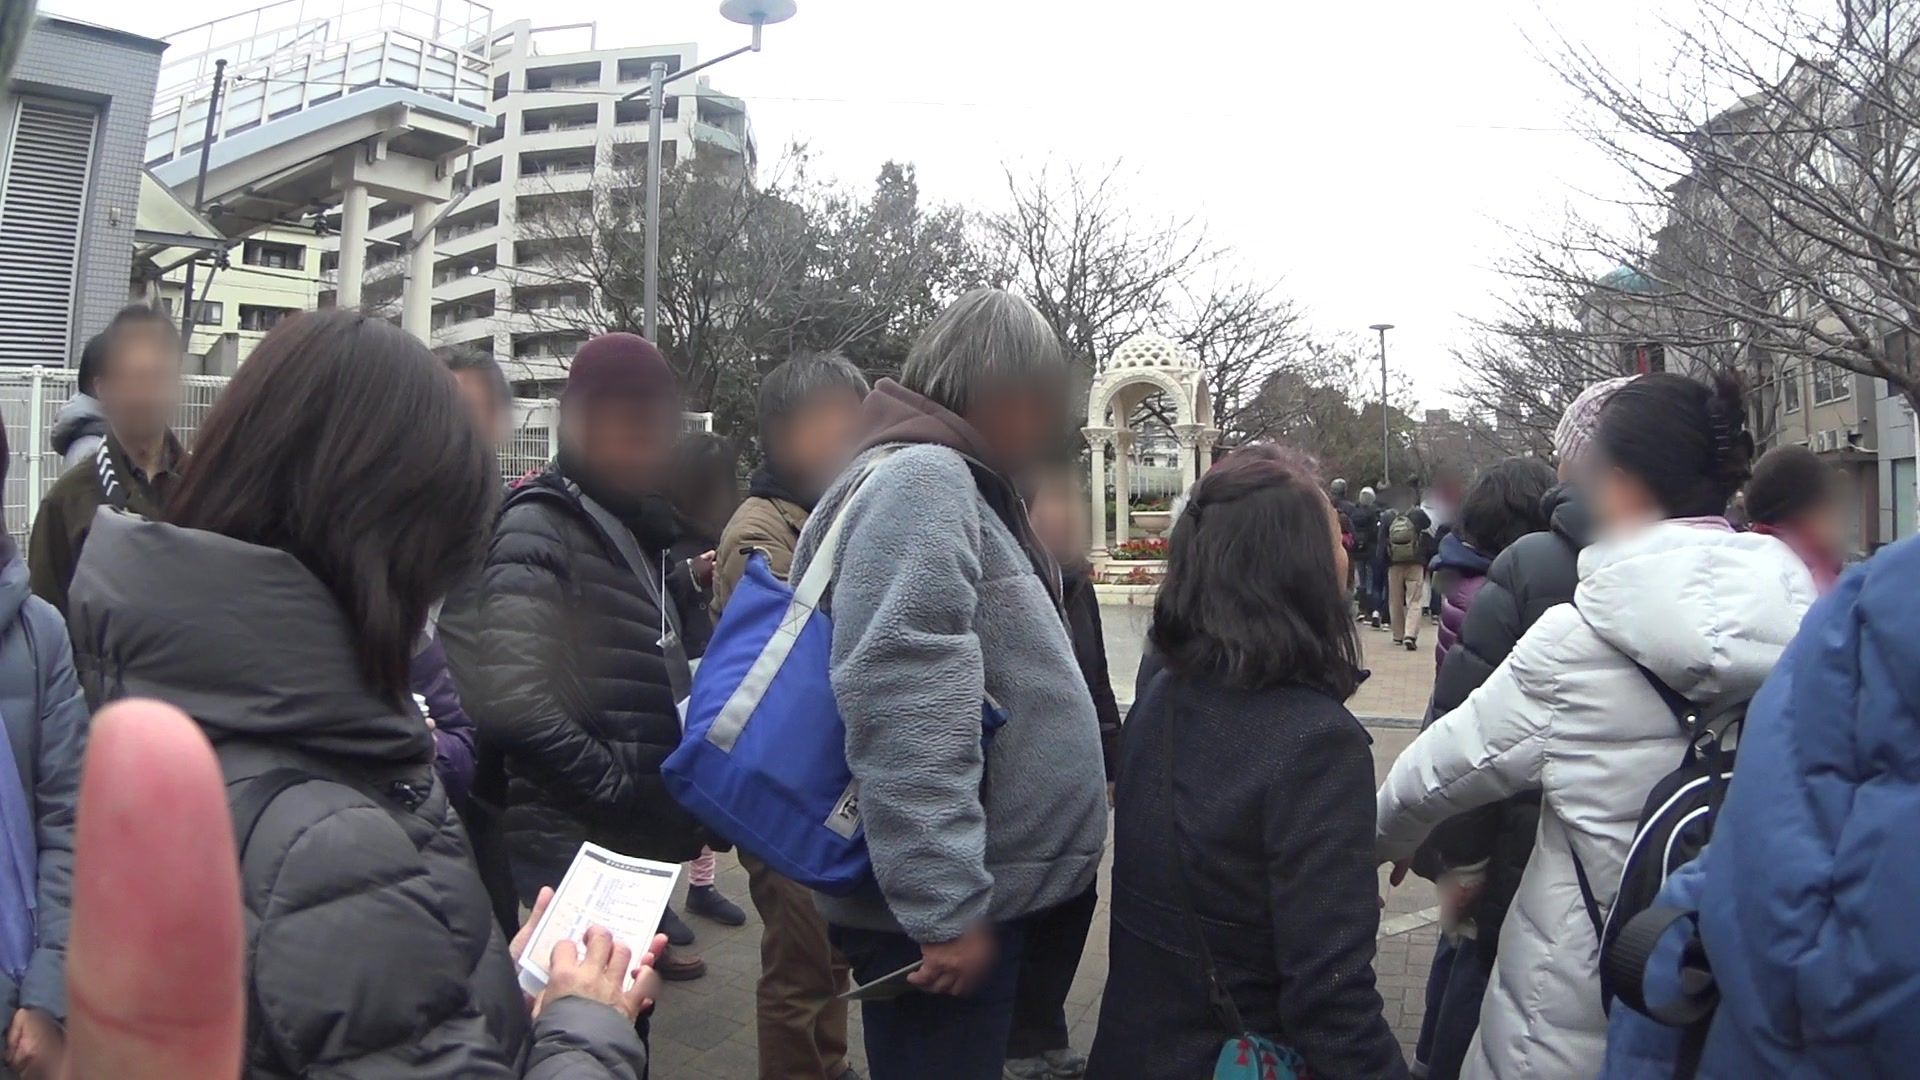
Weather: snowy
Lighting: day
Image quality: good
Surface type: walking surface
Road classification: pedestrian, path
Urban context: urban centre
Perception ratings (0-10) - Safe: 2.22, Lively: 5, Beautiful: 2, Boring: 6.45, Depressing: 4.4, Wealthy: 7.68